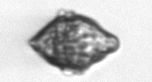
Label: Kryptoperidinium_triquetrum